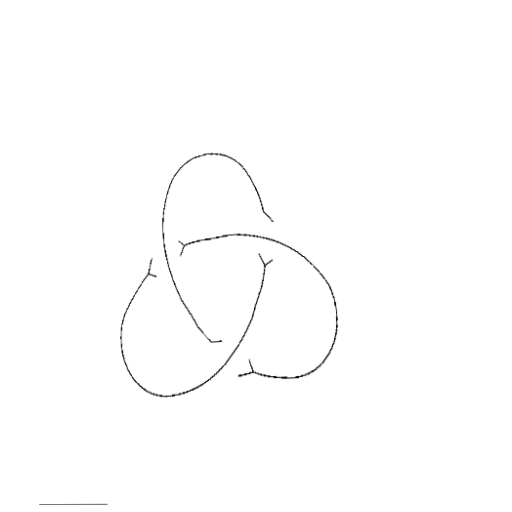
Crossing number: 3